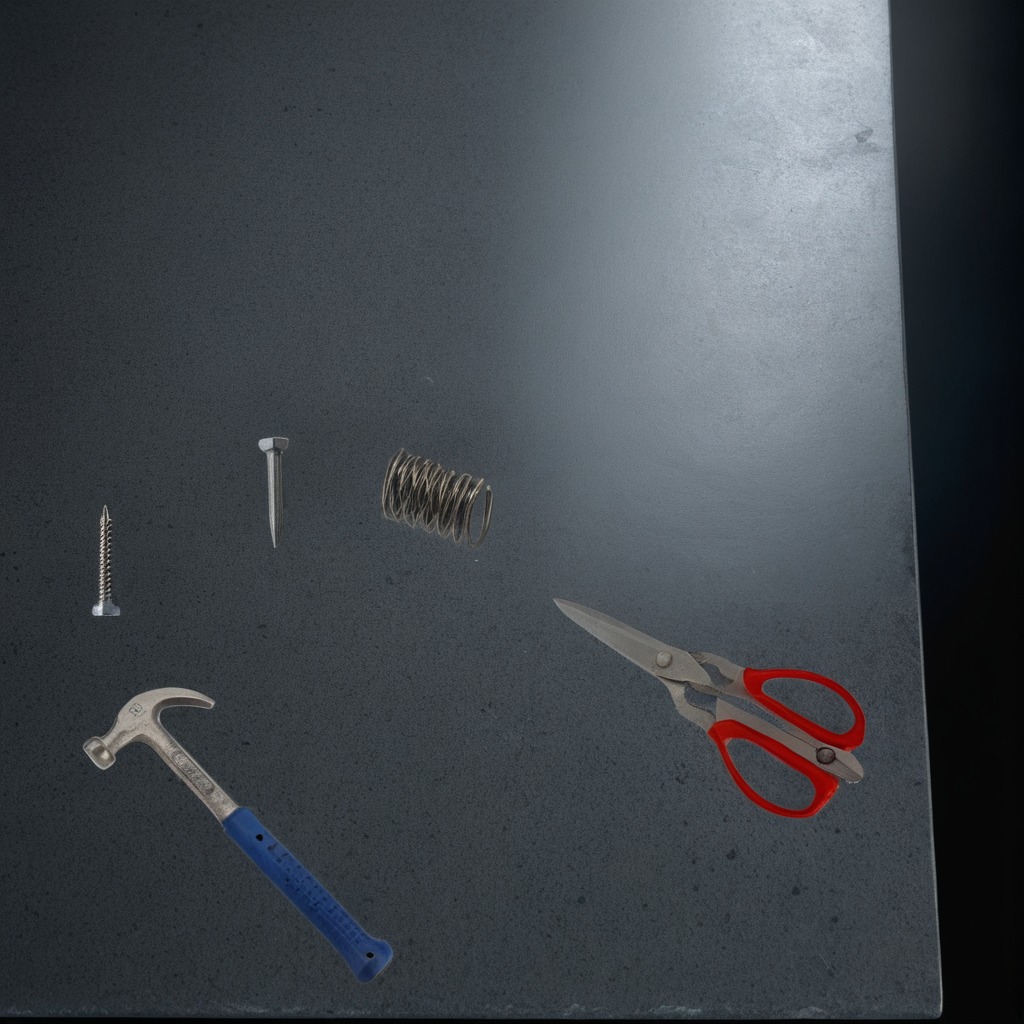
A metal machine screw, an iron nail, a hammer, a coiled metal spring, and a pair of scissors are lying on the granite table.